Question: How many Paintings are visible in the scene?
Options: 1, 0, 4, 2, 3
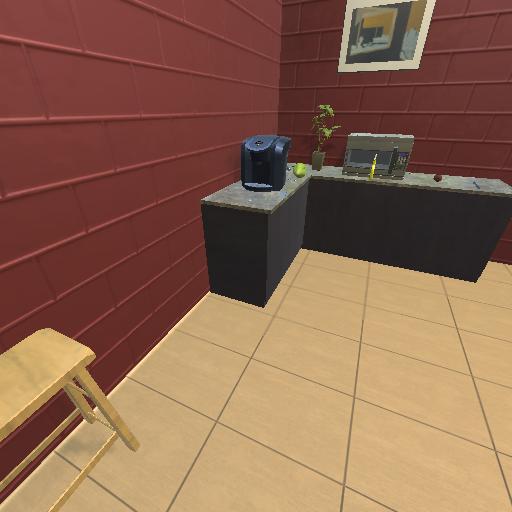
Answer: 1